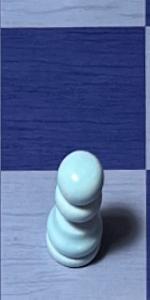
Label: Pawn_White